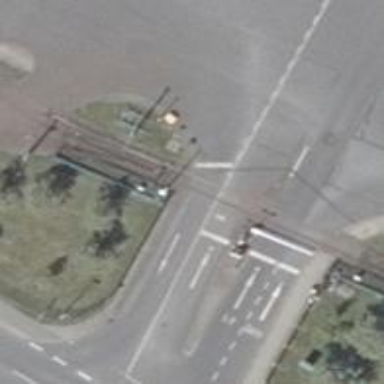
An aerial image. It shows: Railway signal.